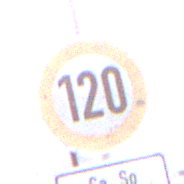
Verkehrszeichen: Geschwindigkeit120
Zusatzzeichen unten: ZeitangabenMitBeschraenkungAufWochentage9
Umgebung: Outdoor, Urban
Tageszeit: SunriseSunset
Wetter: Clear
Licht: Natural
Jahreszeit: NotSpecified
Kontrast: MediumContrast